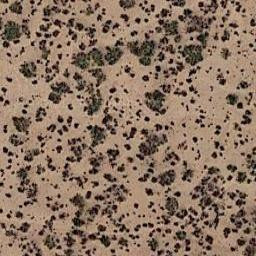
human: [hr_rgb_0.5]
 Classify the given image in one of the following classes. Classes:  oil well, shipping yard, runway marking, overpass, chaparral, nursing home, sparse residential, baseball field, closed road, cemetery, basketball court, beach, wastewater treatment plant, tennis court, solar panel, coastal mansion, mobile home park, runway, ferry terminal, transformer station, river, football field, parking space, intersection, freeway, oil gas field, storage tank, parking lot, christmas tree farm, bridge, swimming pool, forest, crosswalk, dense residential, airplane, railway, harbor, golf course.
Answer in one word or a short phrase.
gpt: chaparral